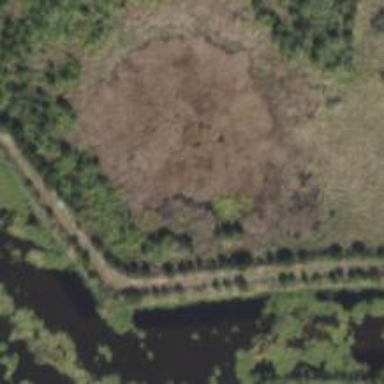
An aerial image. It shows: Marsh wetland.